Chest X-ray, PA view. Patient: 40 years old, sex F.
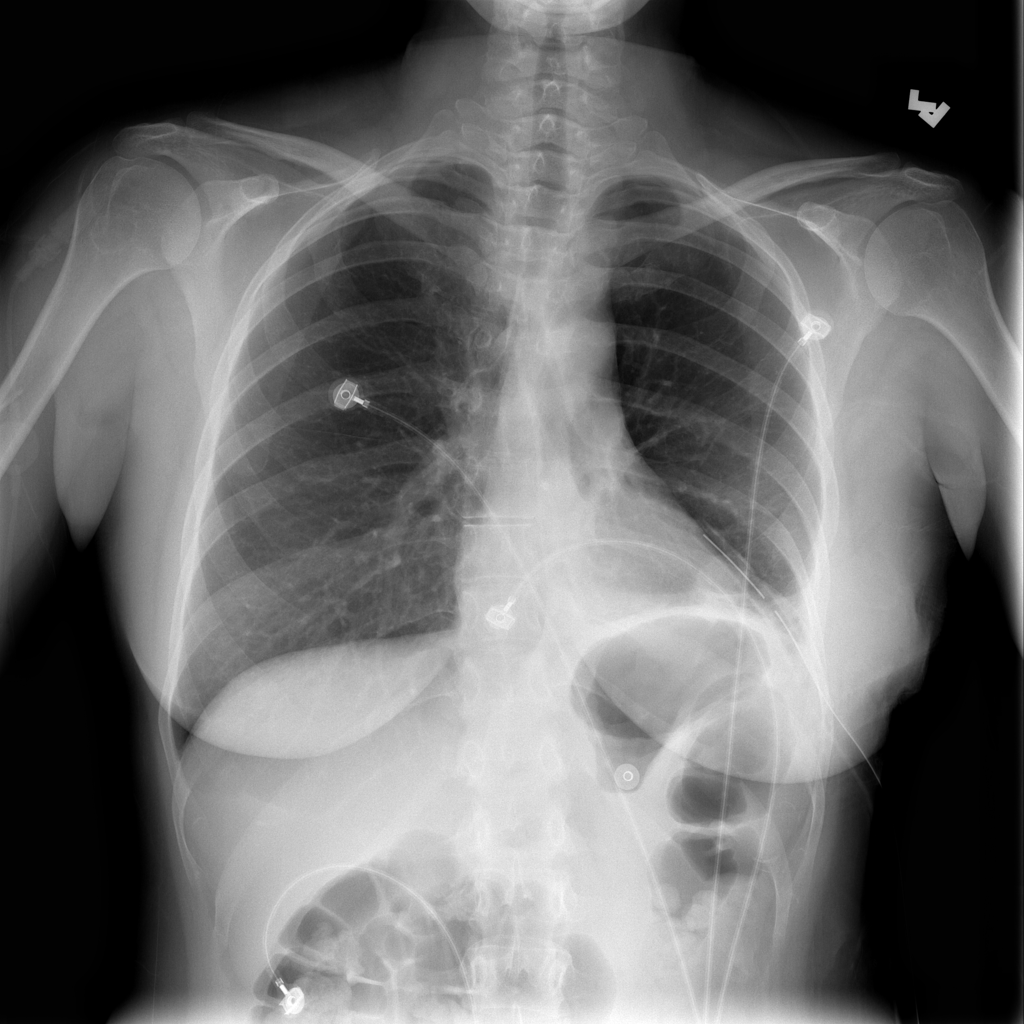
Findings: Atelectasis, Mass, Pneumothorax